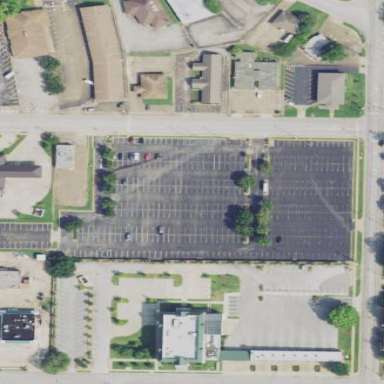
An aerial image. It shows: Parking area with surface parking. It includes park and ride facilities.